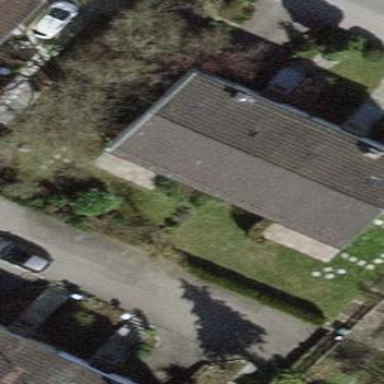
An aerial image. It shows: Building with tiled roof.